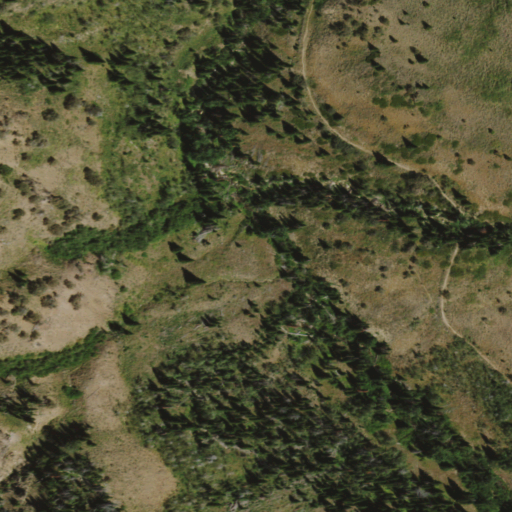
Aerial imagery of valley in Nevada named Dry Gulch containing shrub and evergreen forest